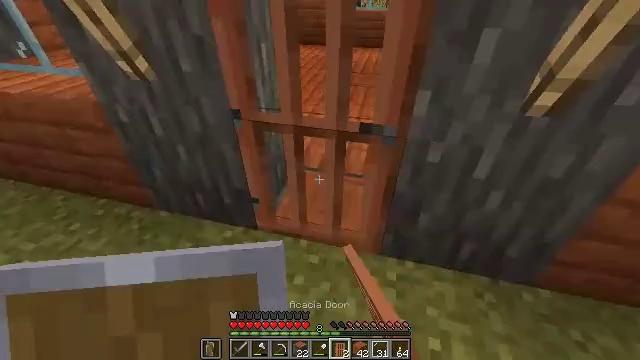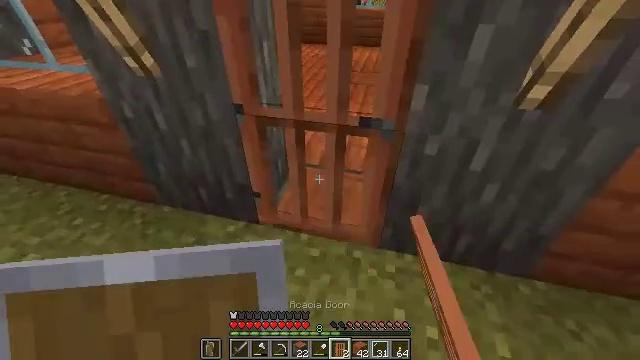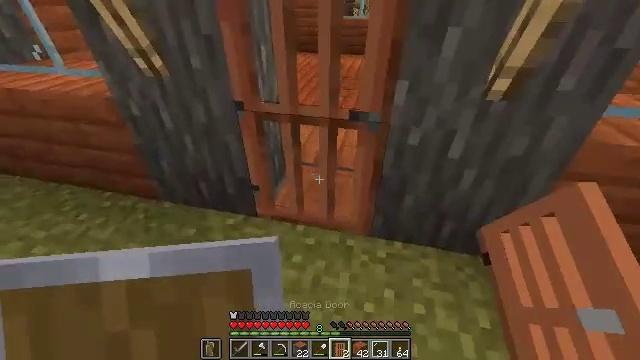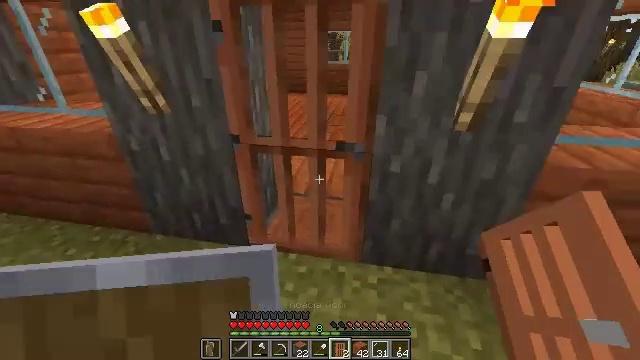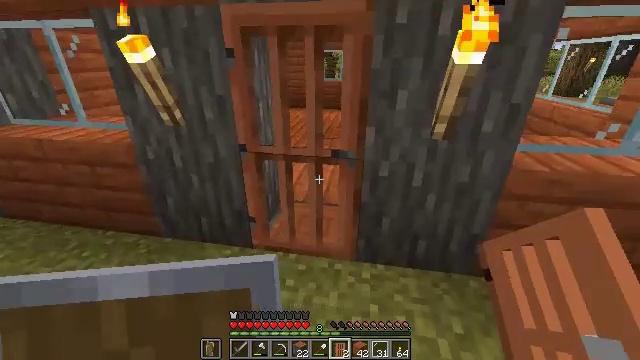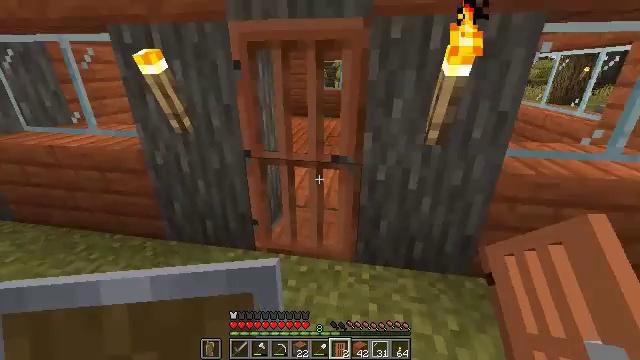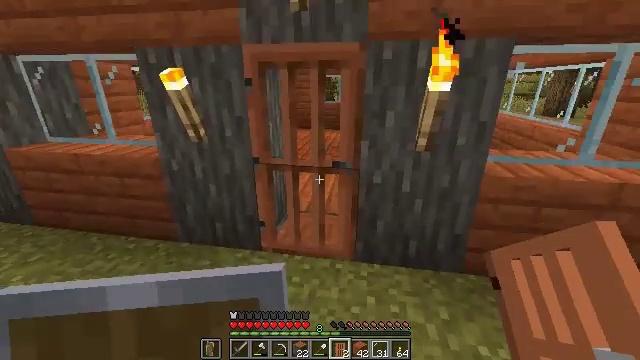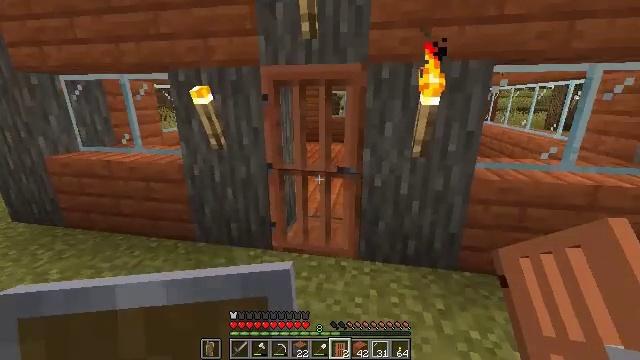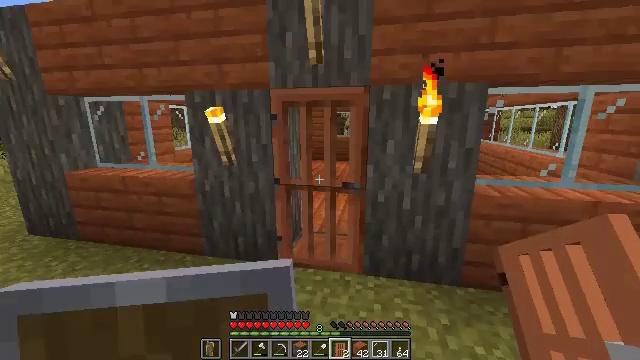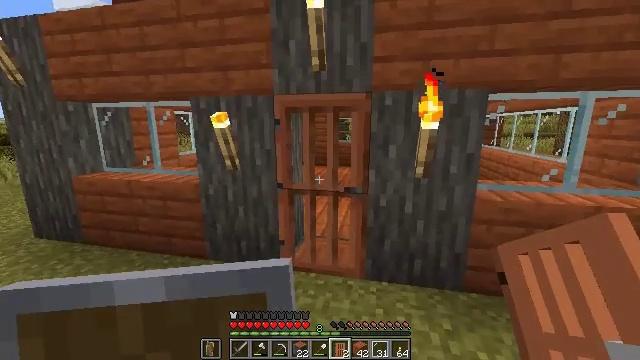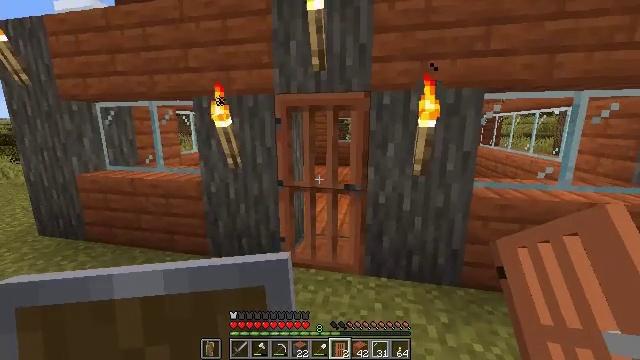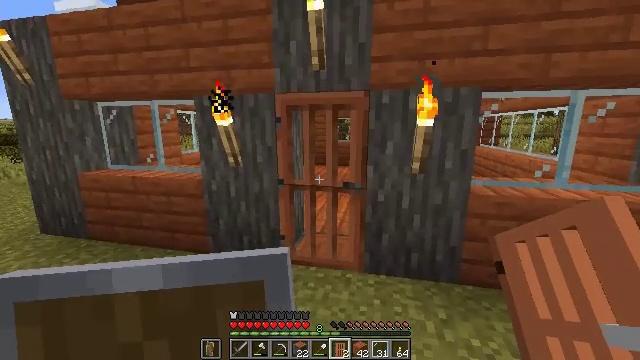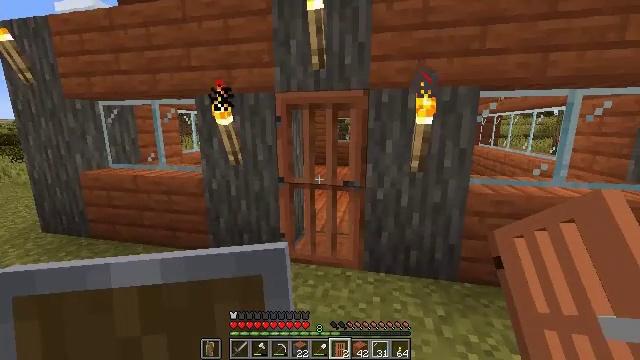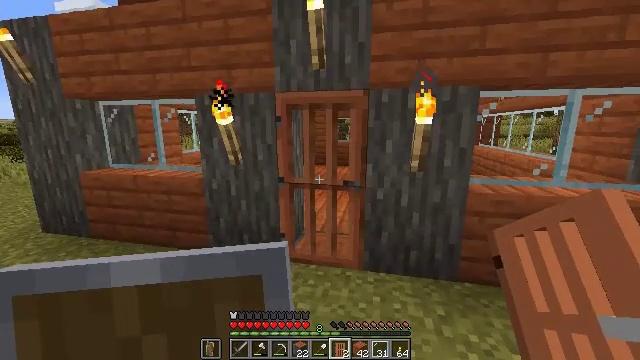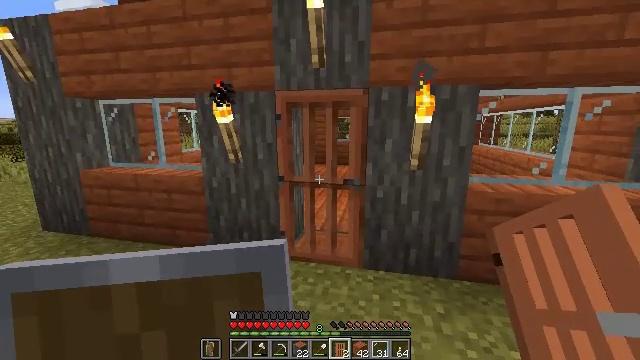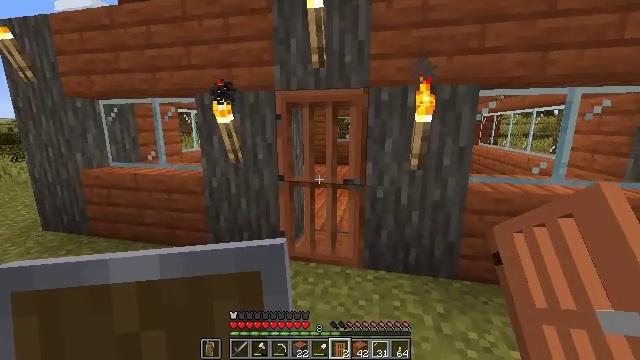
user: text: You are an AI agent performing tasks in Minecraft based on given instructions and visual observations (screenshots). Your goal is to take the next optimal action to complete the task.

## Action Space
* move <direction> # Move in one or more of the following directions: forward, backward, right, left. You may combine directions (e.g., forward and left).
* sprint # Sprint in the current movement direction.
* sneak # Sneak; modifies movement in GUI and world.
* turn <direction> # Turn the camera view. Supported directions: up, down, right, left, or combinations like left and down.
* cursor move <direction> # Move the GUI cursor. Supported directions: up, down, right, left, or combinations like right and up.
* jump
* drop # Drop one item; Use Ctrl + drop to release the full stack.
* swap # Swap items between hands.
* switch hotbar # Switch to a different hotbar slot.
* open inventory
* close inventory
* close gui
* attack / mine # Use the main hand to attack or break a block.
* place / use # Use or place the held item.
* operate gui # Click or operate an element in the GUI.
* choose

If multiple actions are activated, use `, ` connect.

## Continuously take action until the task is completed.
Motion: motion action
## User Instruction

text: Break the acacia door for entry.
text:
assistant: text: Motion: move back
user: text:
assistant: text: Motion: move back, turn right and up
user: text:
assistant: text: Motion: move back, turn right and up
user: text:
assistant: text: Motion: move back, turn up
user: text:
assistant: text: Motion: move back, turn up
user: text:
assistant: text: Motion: move back, turn up
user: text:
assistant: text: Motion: move back, turn left and up
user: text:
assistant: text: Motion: turn left and up
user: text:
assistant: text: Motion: turn up
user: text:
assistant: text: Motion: no_op
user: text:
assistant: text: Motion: no_op
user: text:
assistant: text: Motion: no_op
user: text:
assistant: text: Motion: no_op
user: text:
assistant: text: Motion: no_op
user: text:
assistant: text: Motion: no_op
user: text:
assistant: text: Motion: no_op
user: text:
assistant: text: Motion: no_op
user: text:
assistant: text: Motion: turn right and up
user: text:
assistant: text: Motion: turn right and up
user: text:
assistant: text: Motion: turn right and up
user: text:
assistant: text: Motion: turn right and up
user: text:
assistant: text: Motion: no_op
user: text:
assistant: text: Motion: no_op
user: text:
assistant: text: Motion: no_op
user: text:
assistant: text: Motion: no_op
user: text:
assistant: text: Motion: no_op
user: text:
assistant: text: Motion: turn left
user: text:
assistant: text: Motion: no_op
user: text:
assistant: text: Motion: no_op
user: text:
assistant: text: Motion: turn left